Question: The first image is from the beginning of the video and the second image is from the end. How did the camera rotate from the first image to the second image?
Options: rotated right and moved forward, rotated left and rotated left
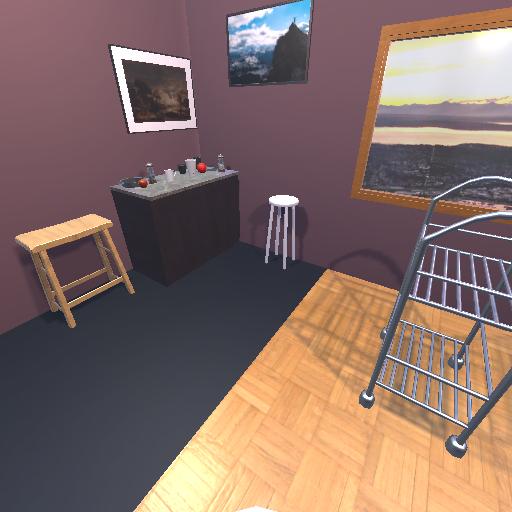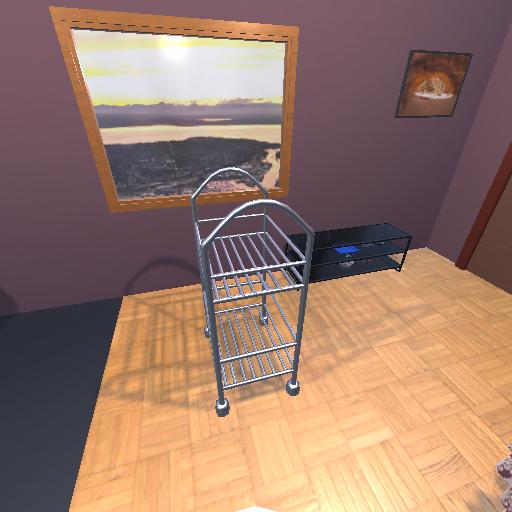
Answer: rotated right and moved forward